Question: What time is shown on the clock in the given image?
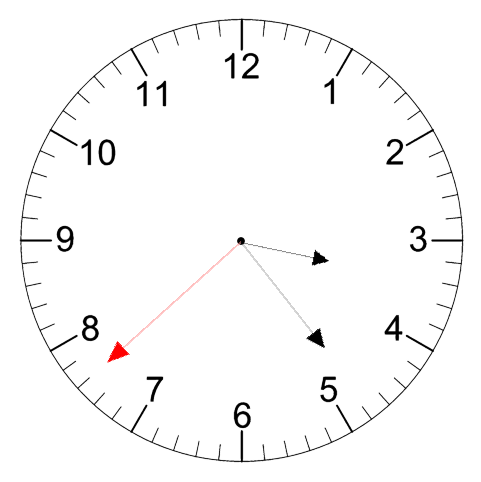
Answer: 03:23:38